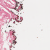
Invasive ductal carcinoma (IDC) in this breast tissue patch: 0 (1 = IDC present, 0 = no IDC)